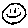
Label: smiley face